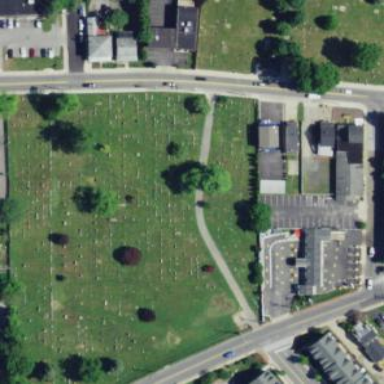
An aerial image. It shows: Cemetery.